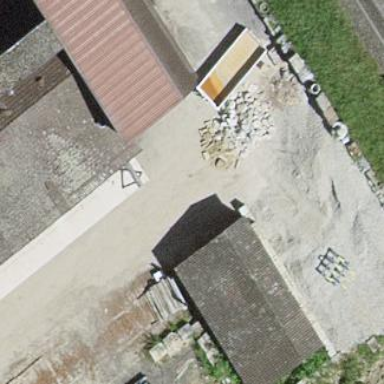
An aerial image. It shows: Garage building.